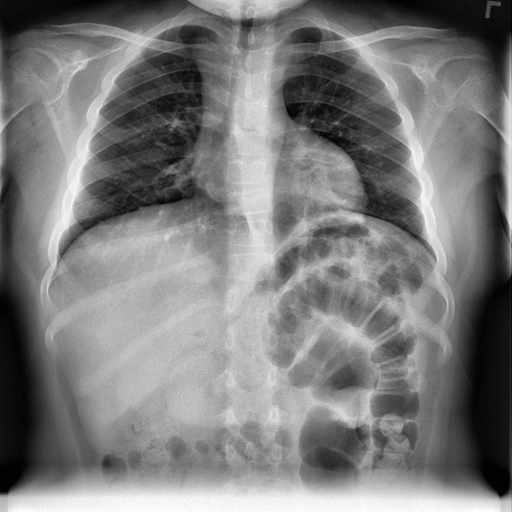
Finding: NORMAL